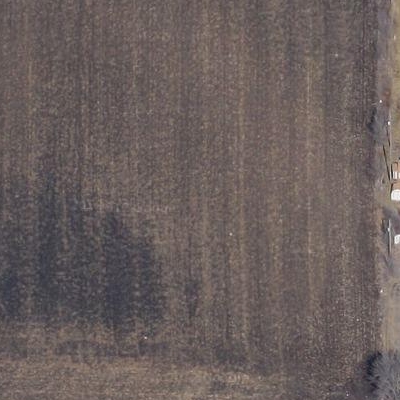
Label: Field